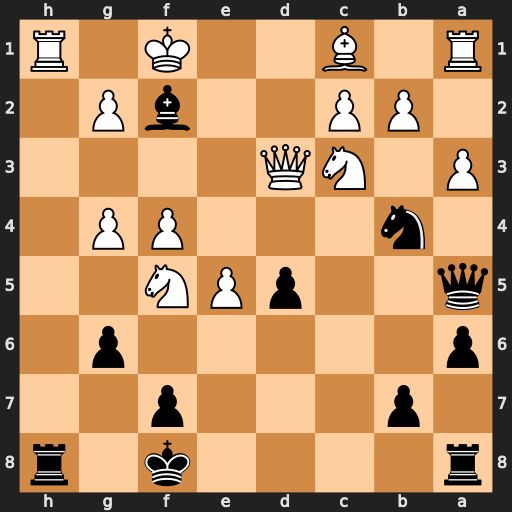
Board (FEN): r4k1r/1p3p2/p5p1/q2pPN2/1n3PP1/P1NQ4/1PP2bP1/R1B2K1R
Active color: b
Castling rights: -
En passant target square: -
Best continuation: Rxh1+ Kxf2 Nxd3+